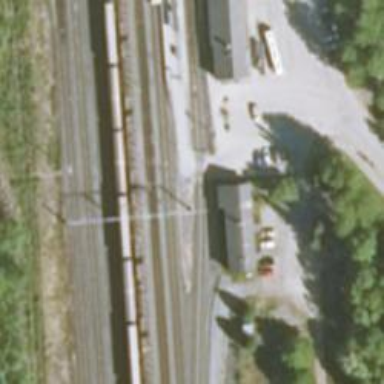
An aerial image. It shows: Railway signal.